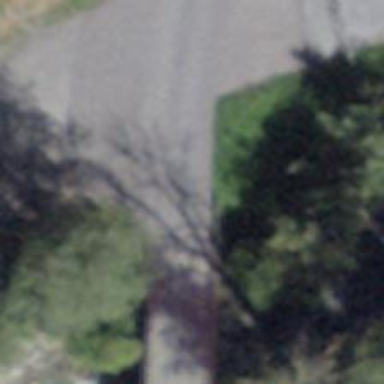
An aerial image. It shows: Unpaved unclassified road crossing paved bridge.